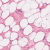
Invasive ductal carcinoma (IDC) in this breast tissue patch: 0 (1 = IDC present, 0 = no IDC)